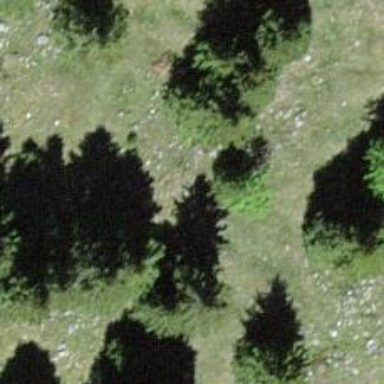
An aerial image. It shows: Needle-leaved tree in nature.